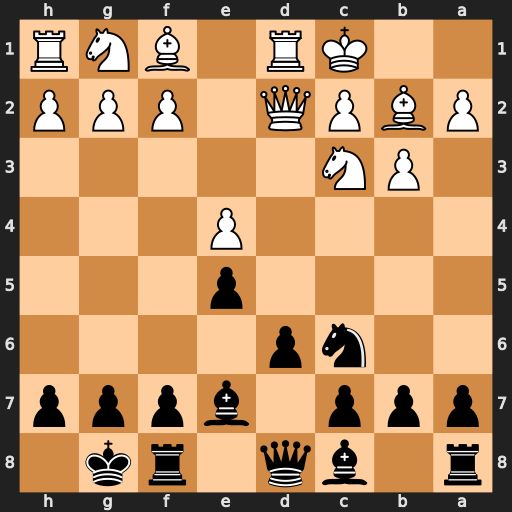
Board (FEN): r1bq1rk1/ppp1bppp/2np4/4p3/4P3/1PN5/PBPQ1PPP/2KR1BNR
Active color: b
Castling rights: -
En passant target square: -
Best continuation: Bg5 Qxg5 Qxg5+